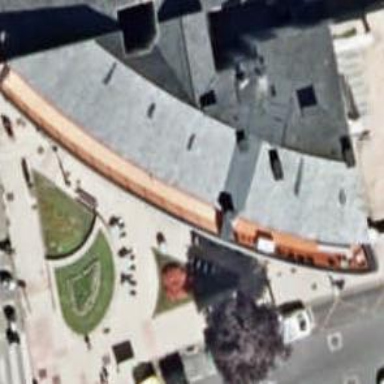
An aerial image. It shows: Café.